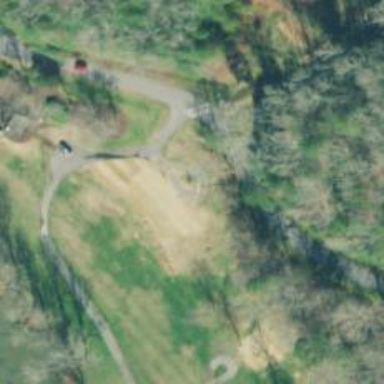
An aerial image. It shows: Path for golf carts.